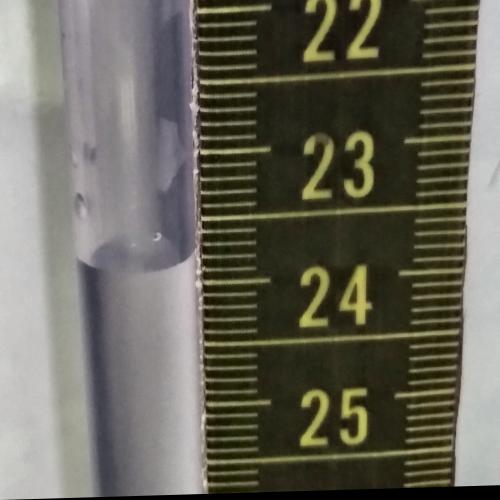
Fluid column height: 23.8 cm